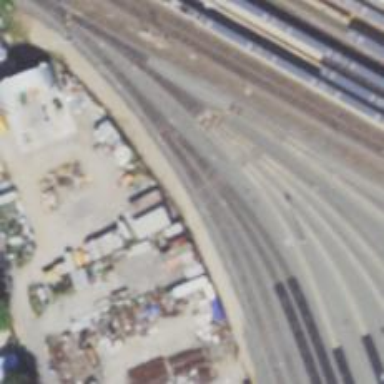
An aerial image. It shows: Abandoned railway yard.